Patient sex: F
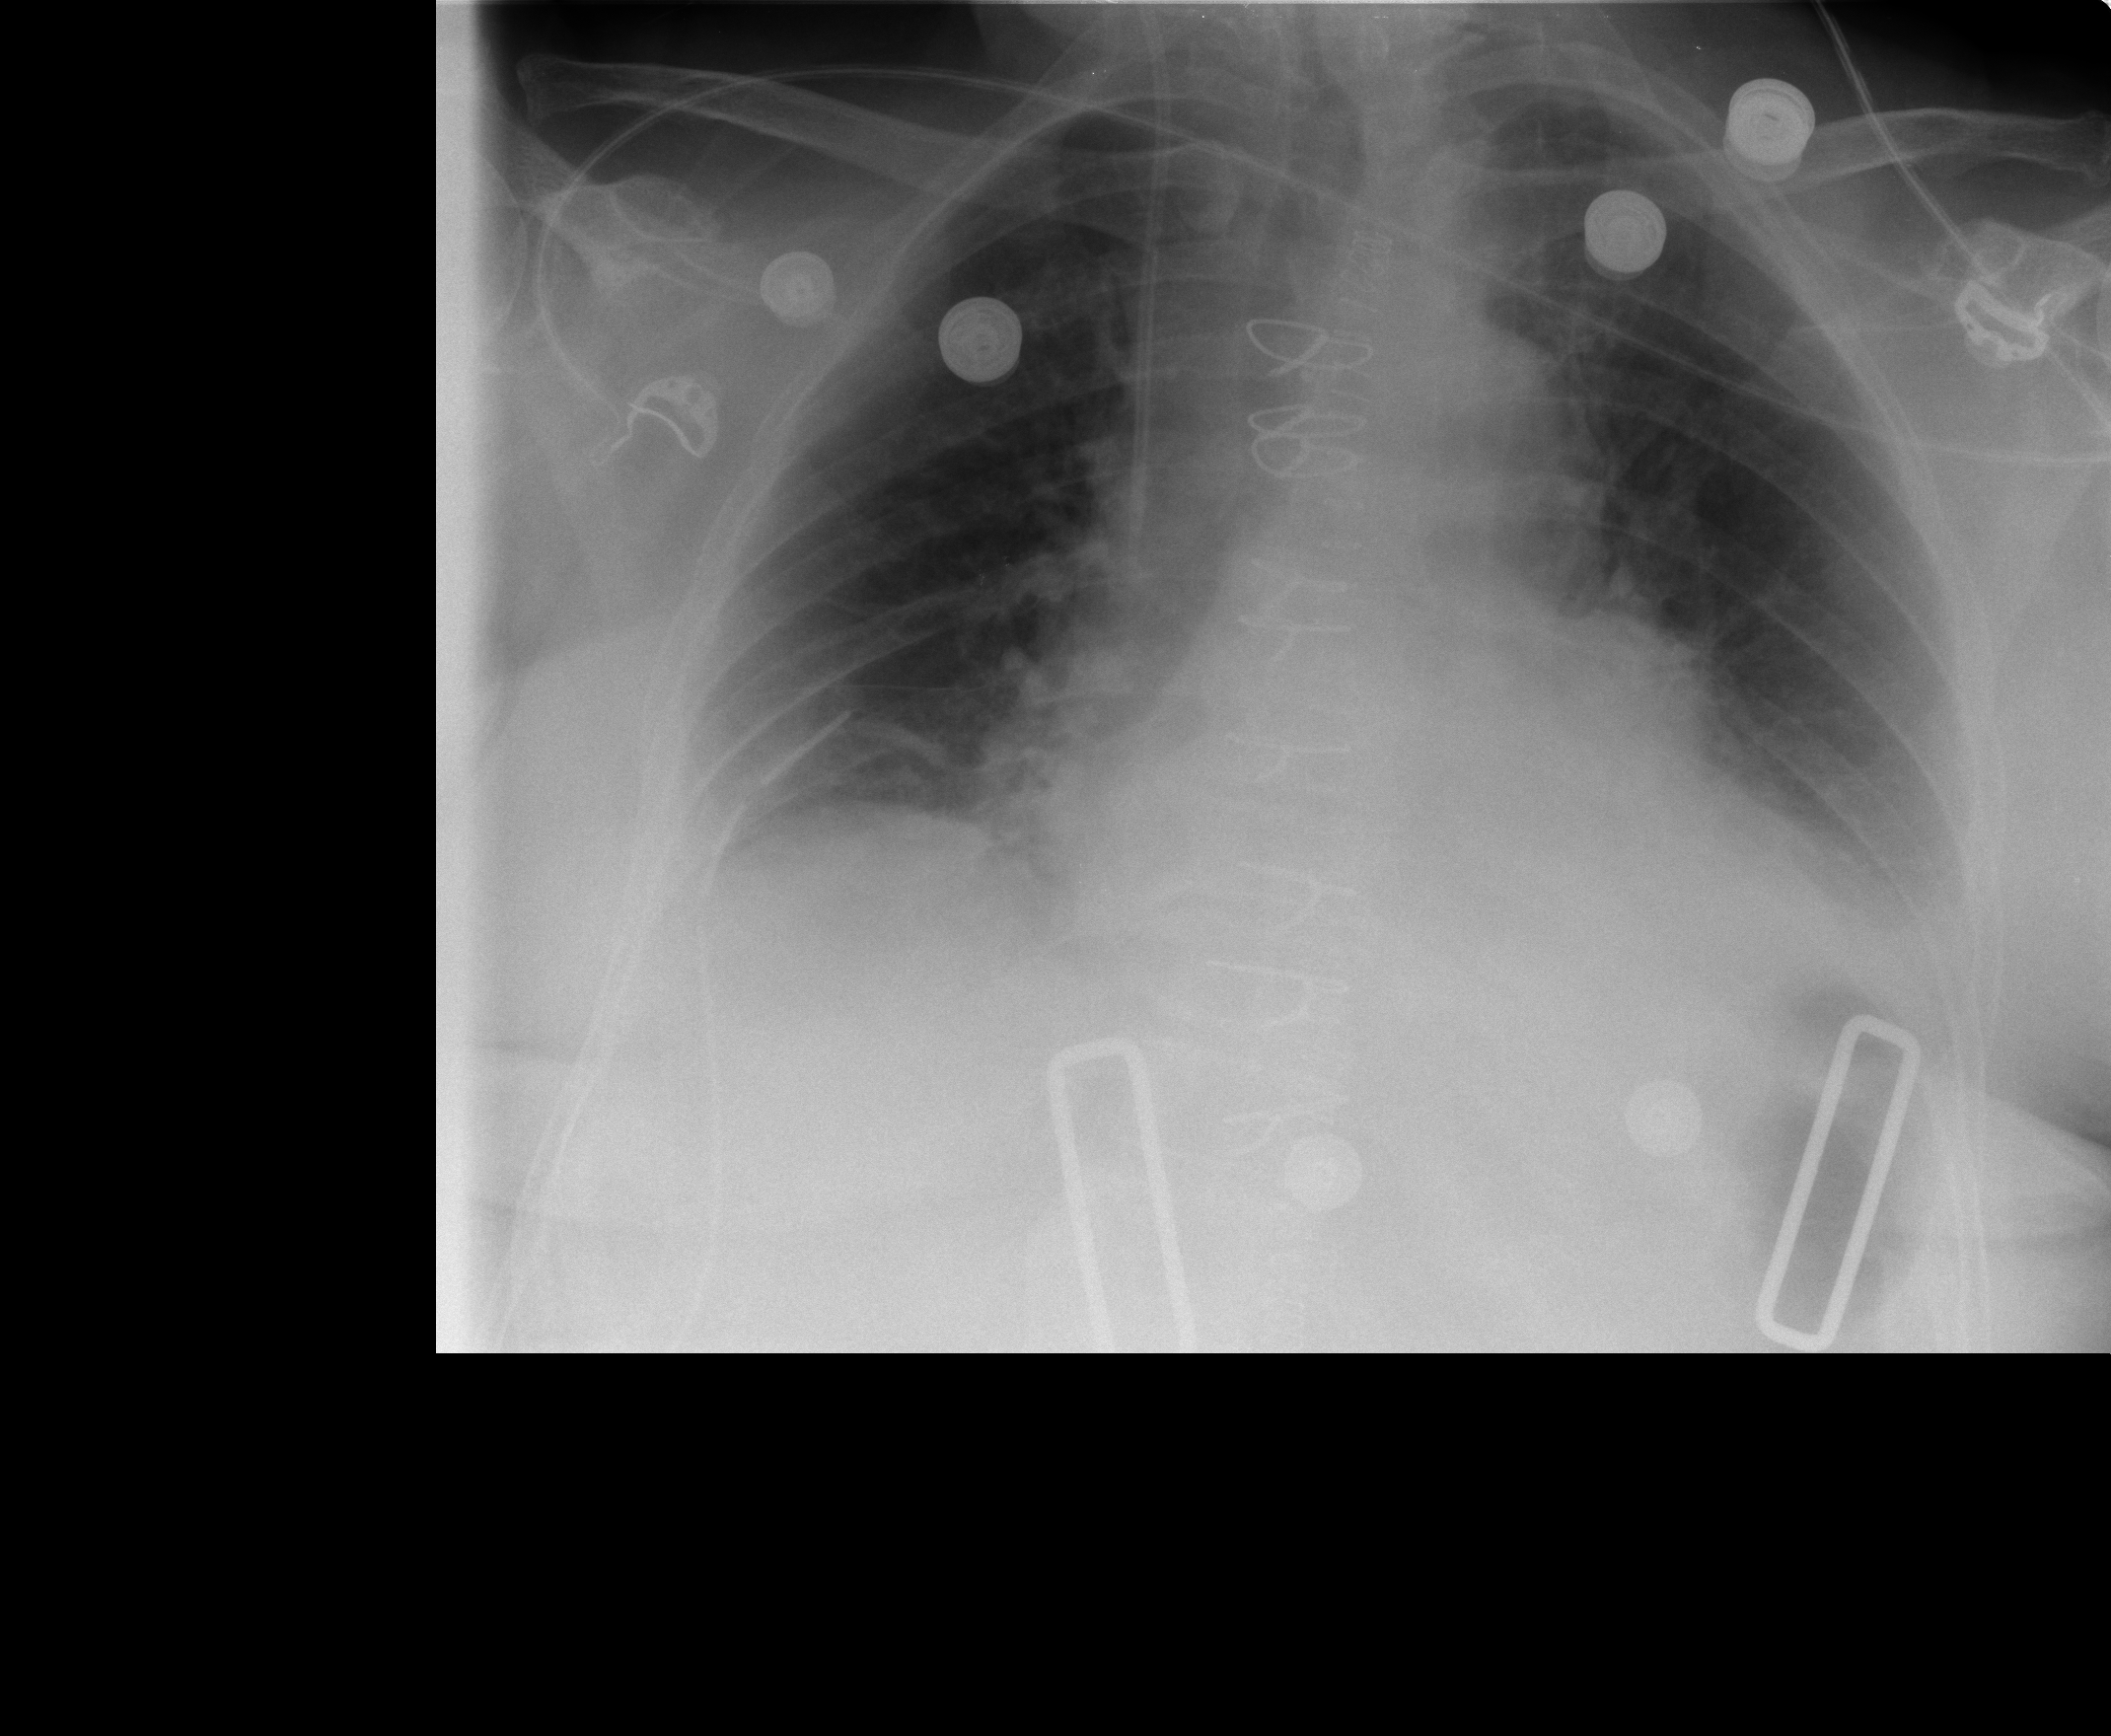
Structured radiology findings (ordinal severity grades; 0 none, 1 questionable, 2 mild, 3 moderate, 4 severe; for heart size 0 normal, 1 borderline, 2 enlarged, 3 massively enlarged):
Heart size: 2
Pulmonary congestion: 2
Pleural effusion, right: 2
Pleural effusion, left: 2
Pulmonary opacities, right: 0
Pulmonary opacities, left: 0
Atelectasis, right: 2
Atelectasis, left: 2